Question: I really like the spanning of Months and Years in the x-axis in the following SSRS graph:

How do I do that!?
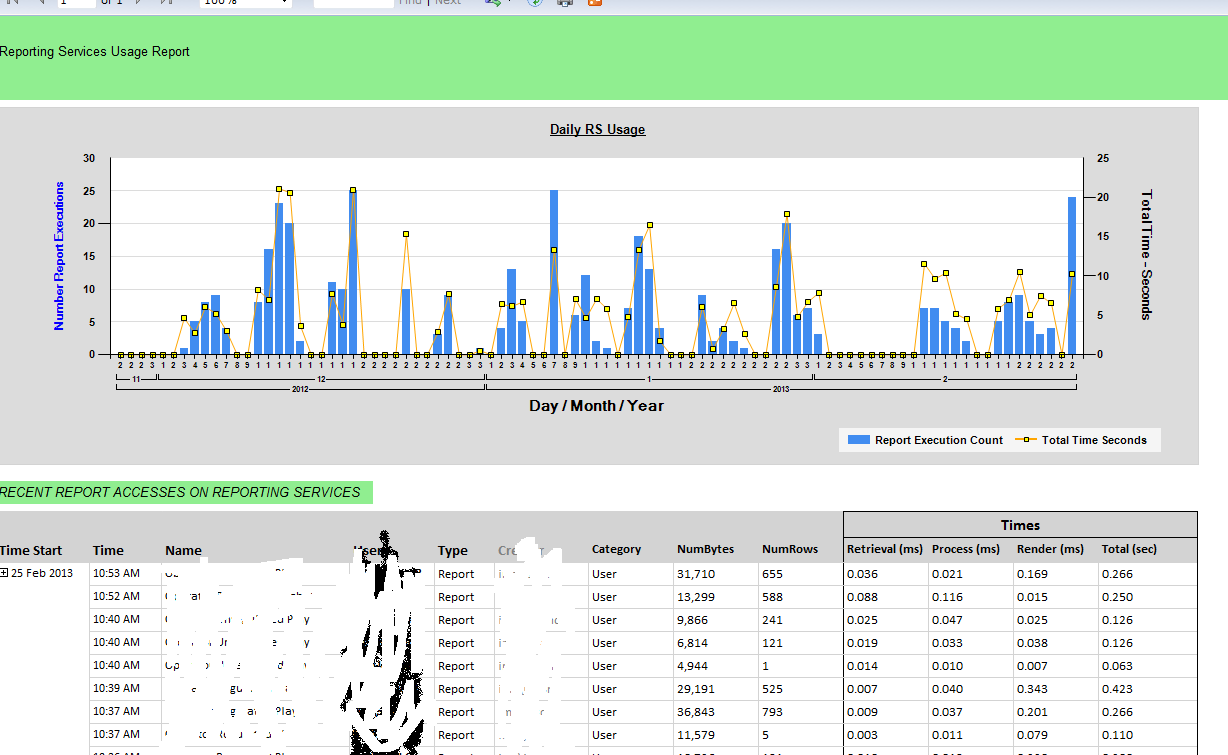
Answer: Split the dates into several columns in the Dataset:

Add those columns as Category Groups of your bar chart: